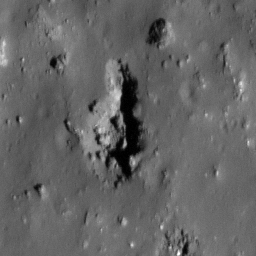
Pit: Tycho 5c
Host crater: Tycho
Host type: impact_melt
Lunar coordinates: latitude -42.615, longitude 348.642